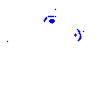
Particle: electron